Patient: sex F, age 39
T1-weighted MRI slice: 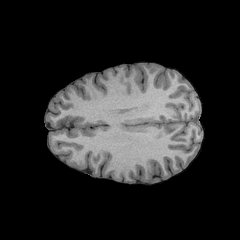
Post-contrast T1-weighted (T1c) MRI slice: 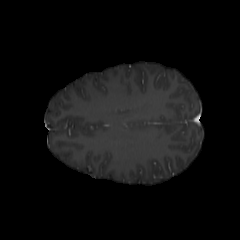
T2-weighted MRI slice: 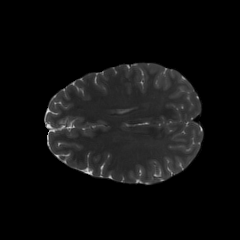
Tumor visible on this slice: no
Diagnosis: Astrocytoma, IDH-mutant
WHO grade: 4